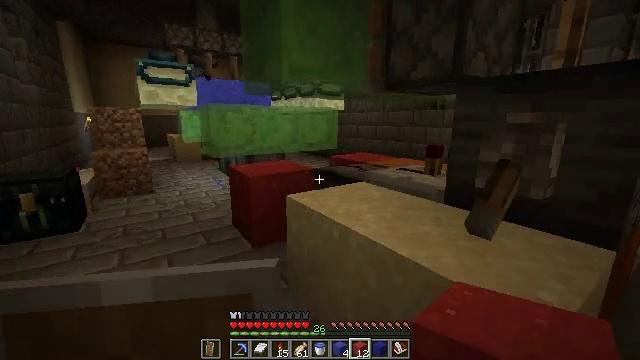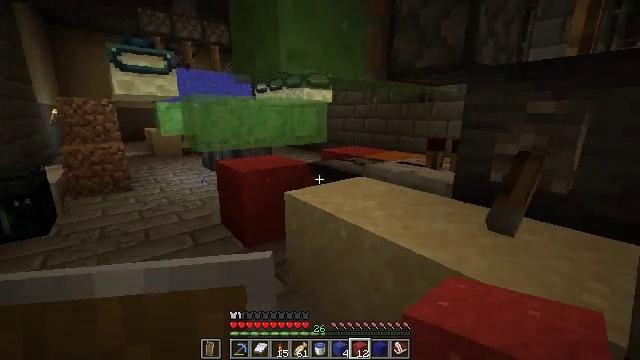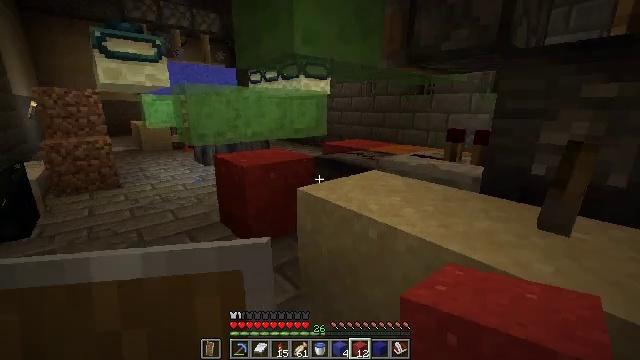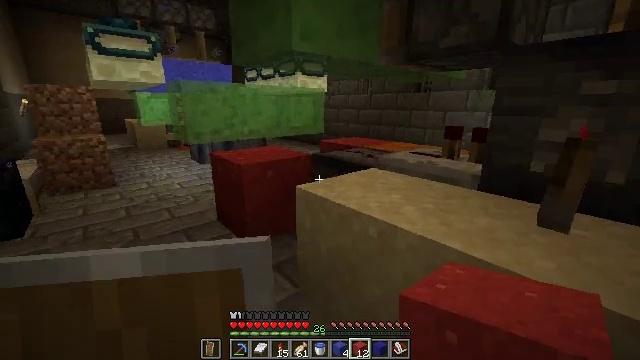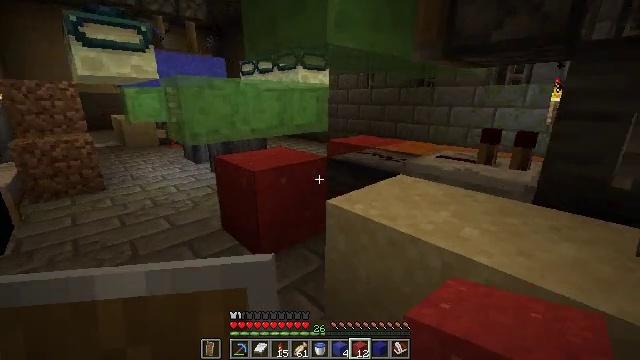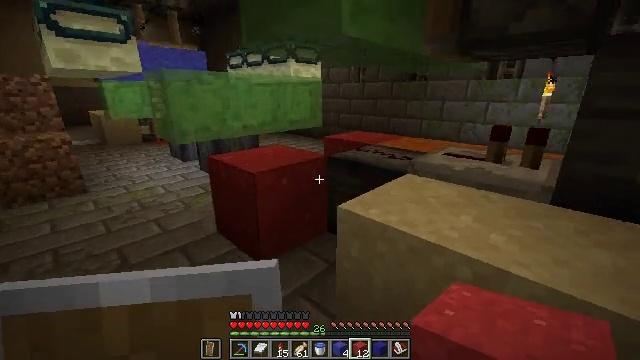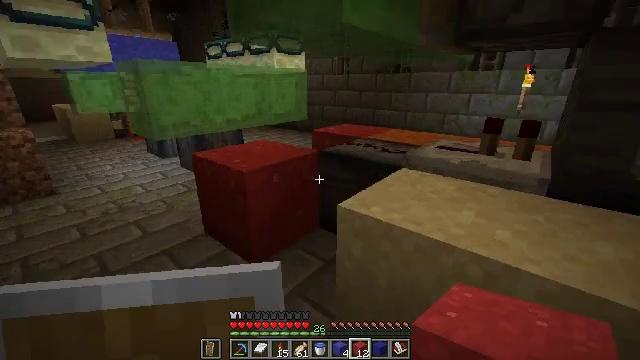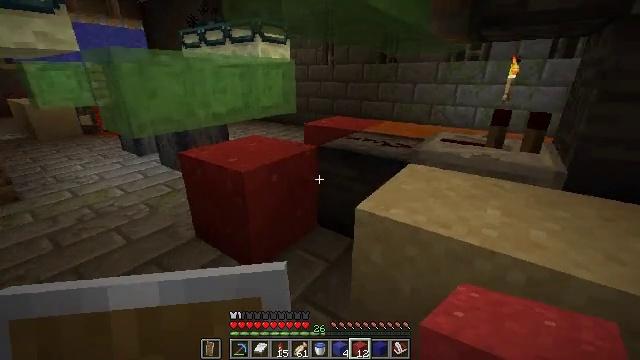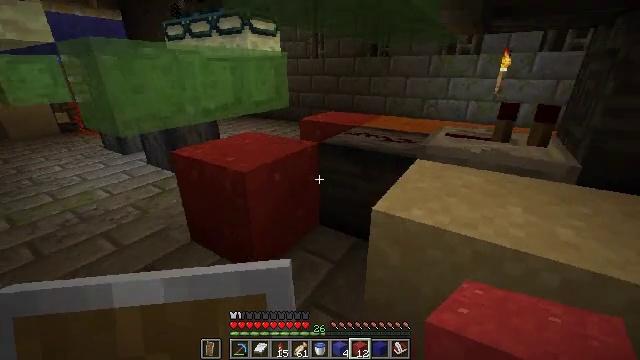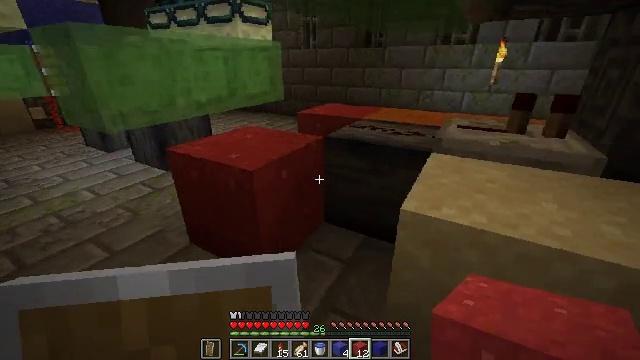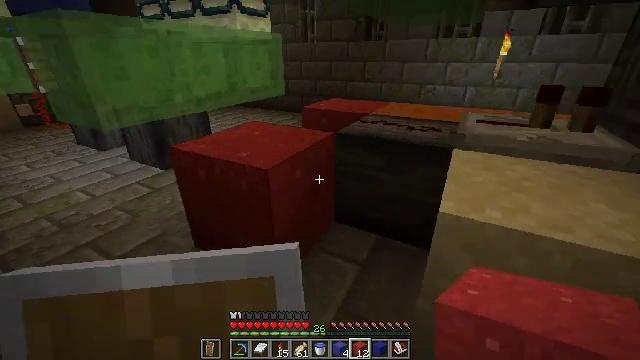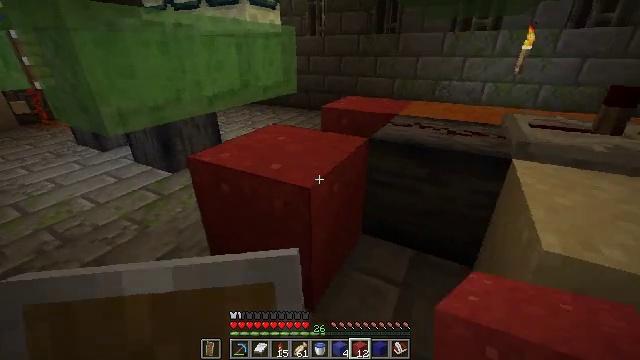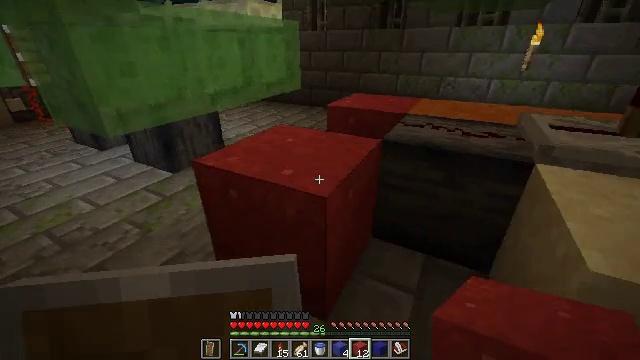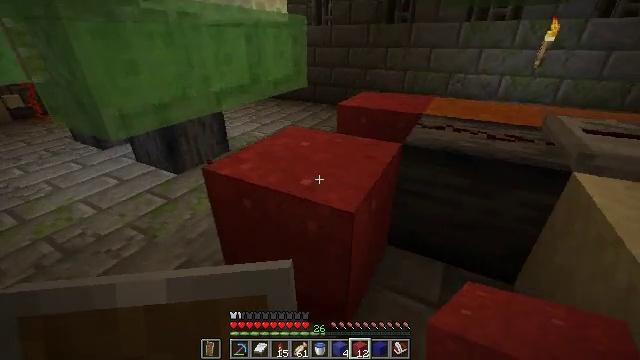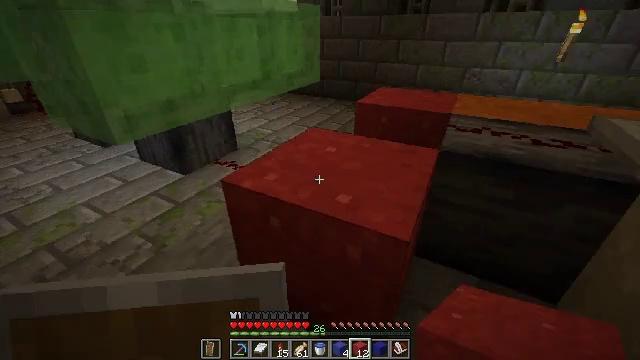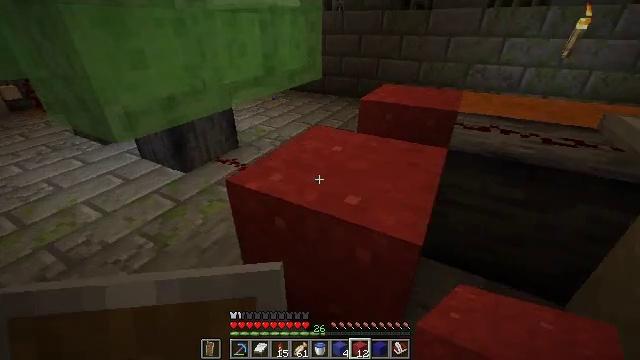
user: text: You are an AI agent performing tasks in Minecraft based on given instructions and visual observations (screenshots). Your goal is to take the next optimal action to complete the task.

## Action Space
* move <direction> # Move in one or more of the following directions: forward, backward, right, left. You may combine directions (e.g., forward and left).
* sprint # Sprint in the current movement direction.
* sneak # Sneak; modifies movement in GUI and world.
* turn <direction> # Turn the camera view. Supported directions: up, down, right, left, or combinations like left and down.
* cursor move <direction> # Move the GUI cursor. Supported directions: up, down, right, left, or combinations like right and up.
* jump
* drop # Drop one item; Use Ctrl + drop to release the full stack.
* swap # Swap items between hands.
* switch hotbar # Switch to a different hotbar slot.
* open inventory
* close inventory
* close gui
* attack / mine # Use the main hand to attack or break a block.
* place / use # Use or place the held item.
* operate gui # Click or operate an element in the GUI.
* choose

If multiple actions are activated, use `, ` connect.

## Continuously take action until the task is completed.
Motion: motion action
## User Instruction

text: Break the red concrete powder to collect it.
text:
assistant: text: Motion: move forward and move left, turn right and down
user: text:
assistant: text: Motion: move forward and move left, turn right and down
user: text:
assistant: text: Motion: move forward and move left
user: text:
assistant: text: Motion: move forward and move left, turn right and down
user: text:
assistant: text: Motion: move forward and move left, turn right and down
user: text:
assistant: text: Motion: move forward and move left, turn right and down
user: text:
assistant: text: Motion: move forward and move left, turn right and down
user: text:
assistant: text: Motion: move forward and move left, turn right and down
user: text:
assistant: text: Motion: move forward and move left, turn right and down
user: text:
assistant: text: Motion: move forward and move left, turn right and down
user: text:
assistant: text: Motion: move forward and move left
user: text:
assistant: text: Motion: move forward and move left
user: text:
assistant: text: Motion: move forward and move left
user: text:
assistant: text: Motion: move forward and move left, turn down
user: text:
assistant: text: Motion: move forward and move left
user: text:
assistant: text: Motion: move forward and move left
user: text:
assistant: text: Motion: move forward and move left, turn down
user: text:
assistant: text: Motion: move forward and move left, turn right and down
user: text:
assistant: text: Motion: move forward and move left, turn right and down
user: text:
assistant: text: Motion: move forward and move left, turn right
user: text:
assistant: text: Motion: move forward and move left, turn right and down
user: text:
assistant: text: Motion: move forward and move left, turn right
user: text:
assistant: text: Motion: move forward, turn right
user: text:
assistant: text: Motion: move forward, turn right
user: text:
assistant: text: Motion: move forward, turn right
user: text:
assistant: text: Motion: move forward, turn right
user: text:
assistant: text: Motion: move forward, turn right and down
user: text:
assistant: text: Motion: move forward, turn right and down
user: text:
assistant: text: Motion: turn right and down
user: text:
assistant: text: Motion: turn right